Question: I have this JSTree

and following code for this tree
'''
var data1 = [{
"id": "W",
"text": "World",
"state": { "opened": true },
"children": [{"text": "Asia"},
{"text": "Africa"},
{"text": "Europe",
"state": { "opened": false },
"children": [ "France","Germany","UK" ]
}]
}];
$('#data').jstree({
core: {
data: data1,
check_callback: false
},
checkbox: {
whole_node : false,
tie_selection : false
},
plugins: ['checkbox','search']
})
'''
What I want is to get all the nested or deep child node of a parent node . How can I do this ?
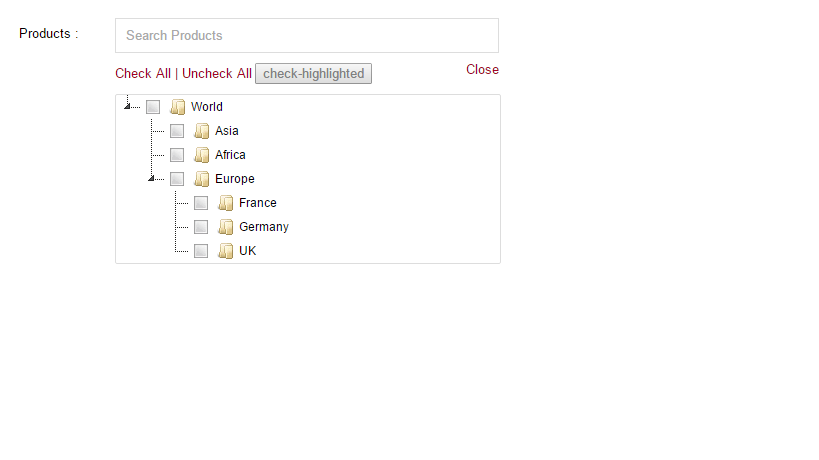
Answer: > What I want is to get all the nested or deep child node of a parent node . How can I do this ?
You need to have a starting node from which to start. Let's assume you listen for the "select_node.jstree" event to get the current selected node.
The main functions you are looking for are <URL>.
The full example is:
'''
.on('check_node.jstree', function(e, obj) {
var currentNode = obj.node;
$('#data').jstree(true).open_all(currentNode);
var allChildren = $('#data').jstree(true).get_children_dom(currentNode);
var result = [currentNode.text];
allChildren.find('li').andSelf().each(function(index, element) {
if ($('#data').jstree(true).is_leaf(element)) {
result.push(element.textContent);
} else {
var nod = $('#data').jstree(true).get_node(element);
result.push(nod.text);
}
});
console.log(result.join(', '));
});
'''
The full snippet with all the functions is:
'''
var data1 = [{
"id": "W",
"text": "World",
"state": {"opened": true},
"children": [{"text": "Asia"},
{"text": "Africa"},
{
"text": "Europe",
"state": {"opened": false},
"children": ["France", "Germany", "UK"]
}]
}];
$(function () {
$('#data').jstree({
core: {
data: data1,
check_callback: false
},
checkbox: {
whole_node: false,
tie_selection: false
},
plugins: ['checkbox', 'search']
}).on('check_node.jstree.jstree', function(e, obj) {
var currentNode = obj.node;
$('#data').jstree(true).open_all(currentNode);
var allChildren = $('#data').jstree(true).get_children_dom(currentNode);
var result = [currentNode.text];
allChildren.find('li').andSelf().each(function(index, element) {
if ($('#data').jstree(true).is_leaf(element)) {
result.push(element.textContent);
} else {
var nod = $('#data').jstree(true).get_node(element);
result.push(nod.text);
}
});
console.log(result.join(', '));
});
$('#btnClose').on('click', function(e) {
$('#data').jstree(true).close_all();
});
var to = false;
$('#search').on('input', function(e) {
if (to) { clearTimeout(to); }
to = setTimeout(function () {
var v = $('#search').val();
$('#data').jstree(true).search(v);
}, 250);
});
$('#btnCheckAll').on('click', function(e) {
$('#data').jstree(true).check_all();
});
$('#btnUnCheckAll').on('click', function(e) {
$('#data').jstree(true).uncheck_all();
});
});
'''
'''
button {
background-color: transparent;
color: red;
border-style: none;
}
'''
'''
<link rel="stylesheet" href="https://cdnjs.cloudflare.com/ajax/libs/jstree/3.2.1/themes/default/style.min.css"/>
<script src="https://cdnjs.cloudflare.com/ajax/libs/jquery/1.12.1/jquery.min.js"></script>
<script src="https://cdnjs.cloudflare.com/ajax/libs/jstree/3.2.1/jstree.min.js"></script>
<label form="search">Products: </label>
<input type="text" value="" id="search" placeholder="Search products">
<div id="divPanel">
<button id="btnCheckAll">Check All</button><button id="btnUnCheckAll">UnCheck All</button><button id="btnClose">Close</button>
<div id="data">
<ul>
<li>Root node 1
<ul>
<li id="child_node_1">Child node 1</li>
<li>Child node 2</li>
</ul>
</li>
<li>Root node 2</li>
</ul>
</div>
</div>
'''